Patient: sex F, age 43
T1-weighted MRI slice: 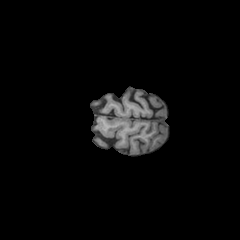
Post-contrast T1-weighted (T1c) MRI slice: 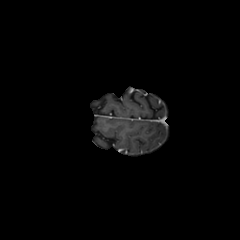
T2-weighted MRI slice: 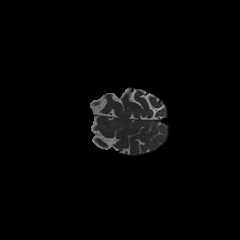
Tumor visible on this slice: no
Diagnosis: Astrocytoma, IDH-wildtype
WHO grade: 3